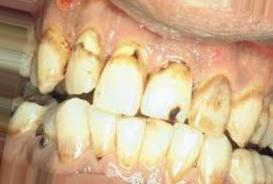
Condition: Tooth Discoloration